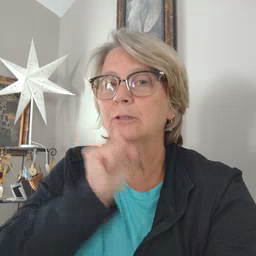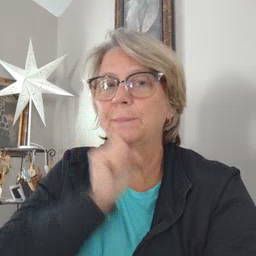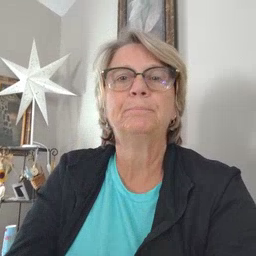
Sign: icecream